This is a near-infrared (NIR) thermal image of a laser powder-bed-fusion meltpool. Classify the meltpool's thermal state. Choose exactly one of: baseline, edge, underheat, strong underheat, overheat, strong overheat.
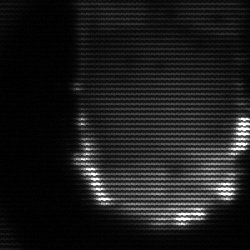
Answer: baseline